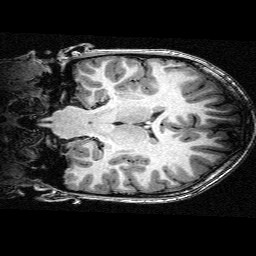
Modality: T1w
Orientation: coronal
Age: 13
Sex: male
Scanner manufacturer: siemens
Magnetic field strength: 3 T
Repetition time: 2.3 s
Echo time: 0.00336 s